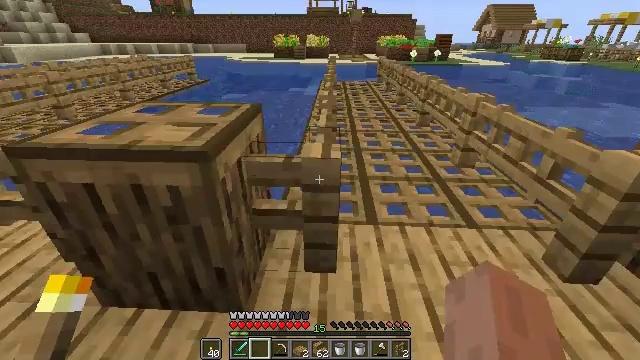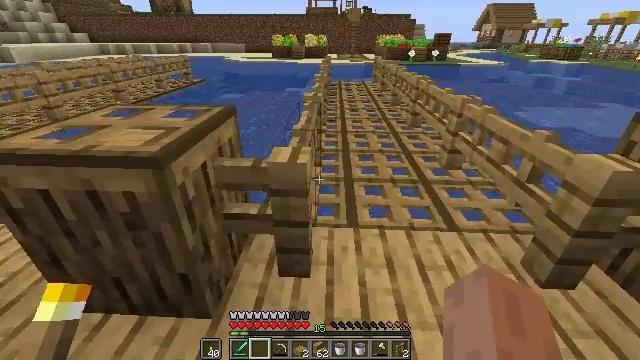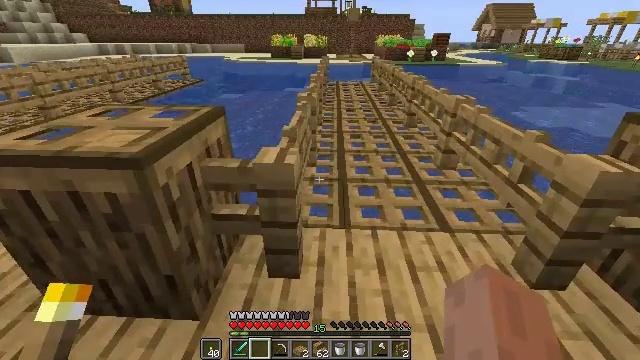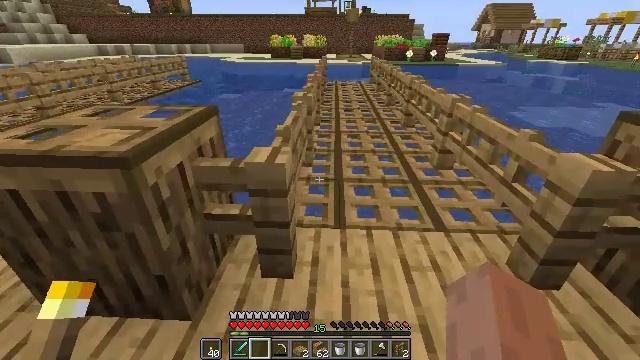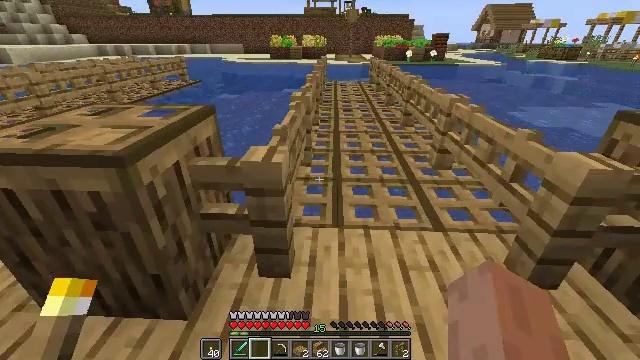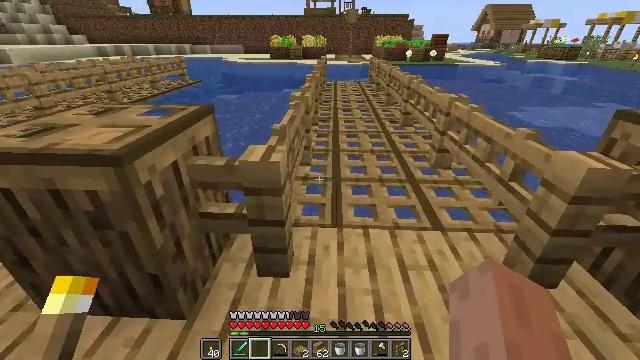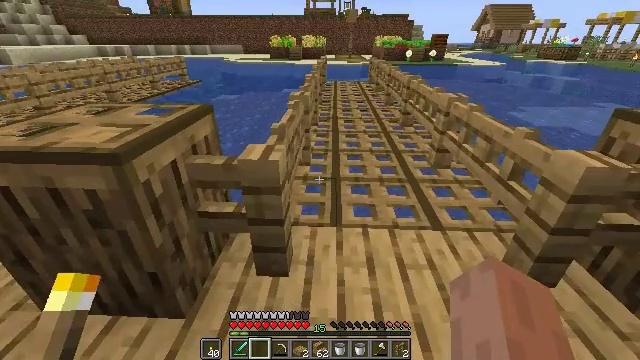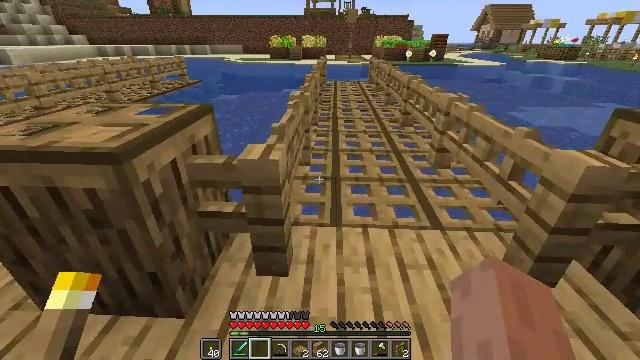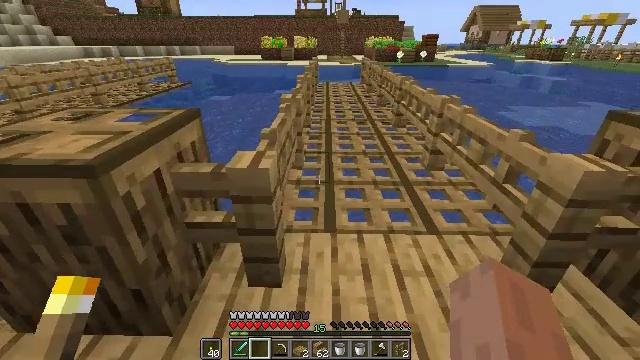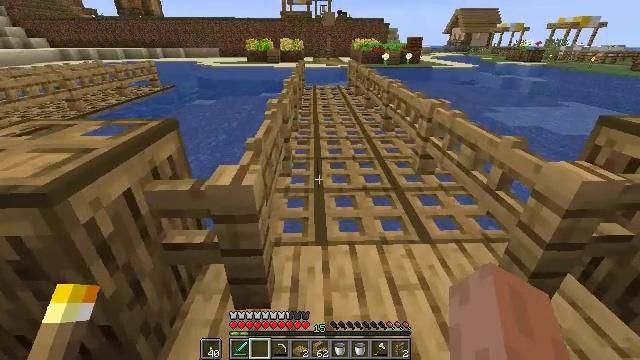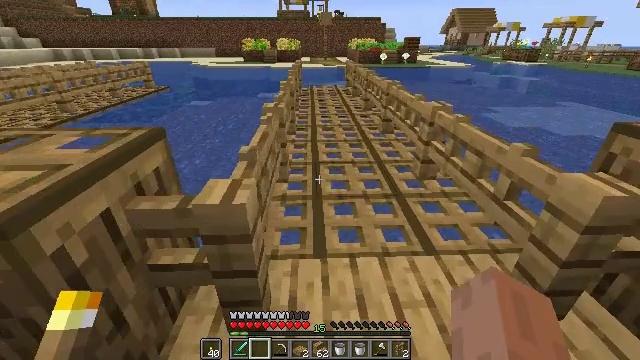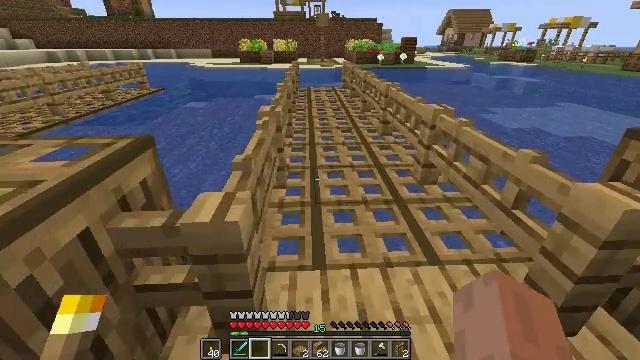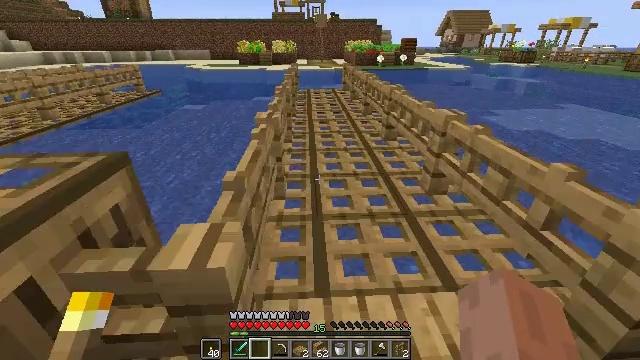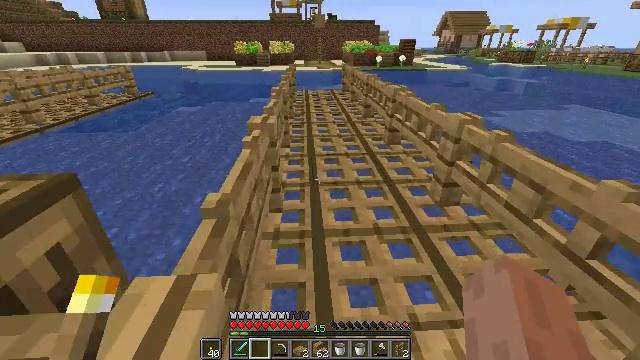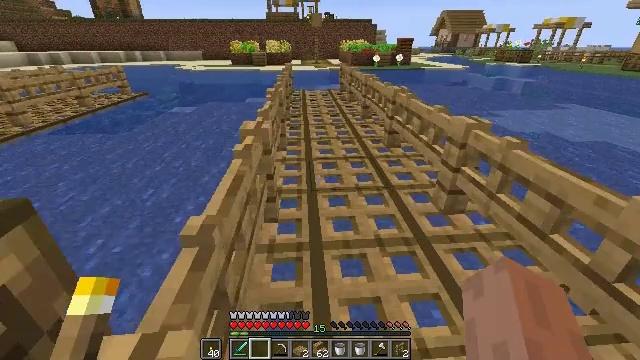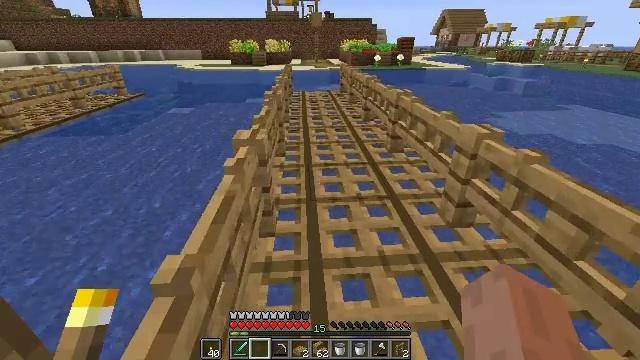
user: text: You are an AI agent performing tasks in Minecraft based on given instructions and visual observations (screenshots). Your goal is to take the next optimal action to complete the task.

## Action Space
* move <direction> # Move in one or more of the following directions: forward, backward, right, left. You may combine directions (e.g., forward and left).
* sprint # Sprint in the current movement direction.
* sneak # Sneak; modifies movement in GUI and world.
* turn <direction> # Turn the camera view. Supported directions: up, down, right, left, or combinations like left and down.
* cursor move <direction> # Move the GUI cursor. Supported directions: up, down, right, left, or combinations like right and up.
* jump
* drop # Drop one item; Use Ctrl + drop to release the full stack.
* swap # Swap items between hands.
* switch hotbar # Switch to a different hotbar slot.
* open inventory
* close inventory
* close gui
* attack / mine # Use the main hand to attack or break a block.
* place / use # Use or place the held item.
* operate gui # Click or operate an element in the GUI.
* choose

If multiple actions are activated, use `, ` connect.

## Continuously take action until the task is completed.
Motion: motion action
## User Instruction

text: Mine the oak trapdoor.
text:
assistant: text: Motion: no_op
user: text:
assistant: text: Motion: no_op
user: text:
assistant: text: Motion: no_op
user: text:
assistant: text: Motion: no_op
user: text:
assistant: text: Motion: no_op
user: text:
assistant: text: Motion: no_op
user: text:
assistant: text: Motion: no_op
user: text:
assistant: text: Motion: move forward, turn right
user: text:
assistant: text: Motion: move forward, turn right
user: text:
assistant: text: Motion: move forward
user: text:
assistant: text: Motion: move forward
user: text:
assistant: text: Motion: move forward
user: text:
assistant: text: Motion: move forward
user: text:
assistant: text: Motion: move forward, sprint
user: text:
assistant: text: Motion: move forward, sprint
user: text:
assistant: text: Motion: move forward, sprint
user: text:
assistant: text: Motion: move forward, sprint
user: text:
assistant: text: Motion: move forward
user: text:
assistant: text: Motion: move forward, sprint
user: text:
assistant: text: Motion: move forward, sprint
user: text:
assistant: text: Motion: move forward, sprint
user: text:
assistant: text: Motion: move forward, sprint, turn left
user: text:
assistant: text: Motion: move forward, turn left
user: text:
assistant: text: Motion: move forward and move right, turn left
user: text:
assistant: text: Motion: move forward and move right, turn left
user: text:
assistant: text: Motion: move forward and move right, turn left
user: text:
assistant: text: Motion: move forward and move right, turn left
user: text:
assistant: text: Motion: turn left
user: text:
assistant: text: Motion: no_op
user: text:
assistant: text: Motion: no_op